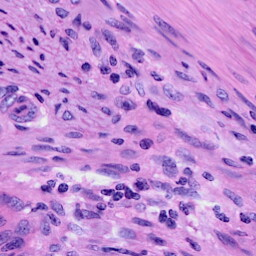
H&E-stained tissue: Cervix